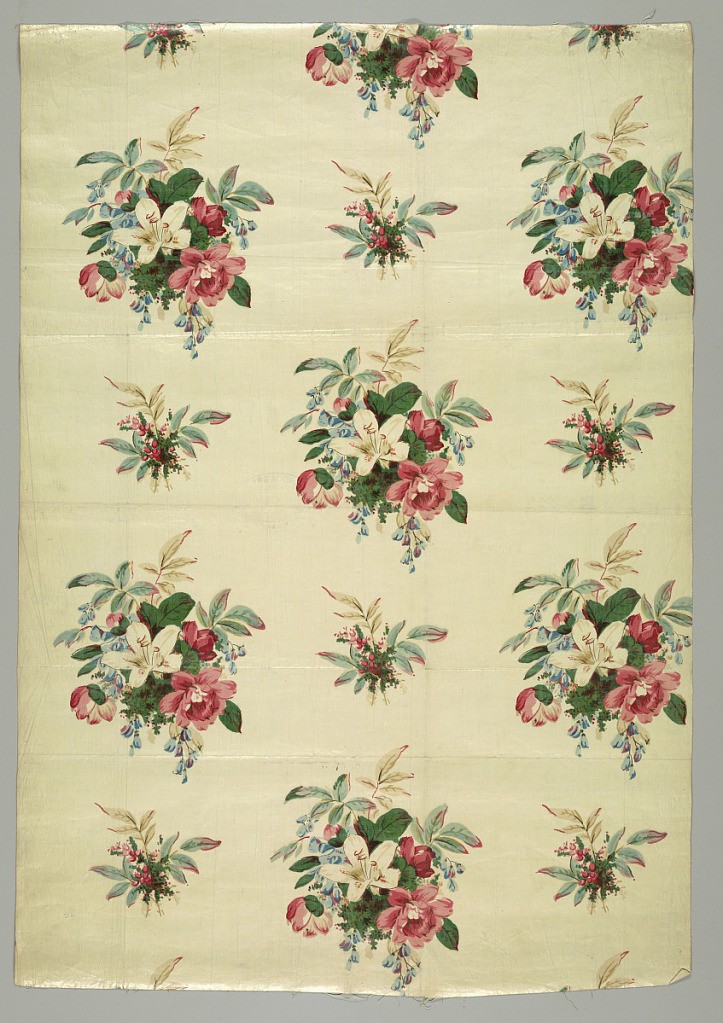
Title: Textile
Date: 1870–1900
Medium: cotton Technique: block printed on plain weave and glazed
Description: Plain white ground showing large, widely placed clusters of flowers with a white lily in the center. Printed in polychrome.